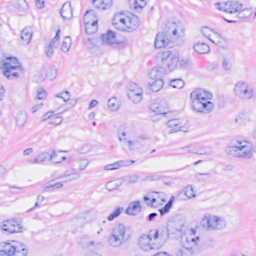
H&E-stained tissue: Breast